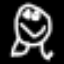
Label: frog